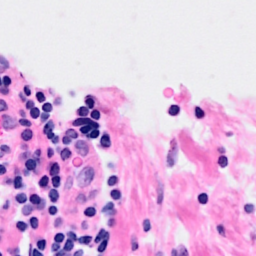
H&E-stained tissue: Breast